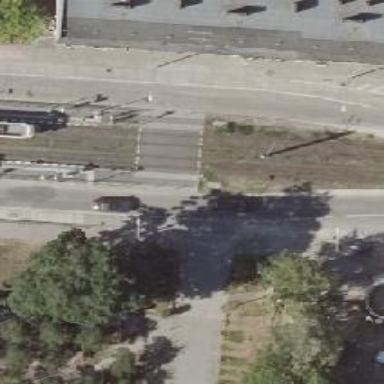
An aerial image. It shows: Unmarked footway crossing with traffic island.